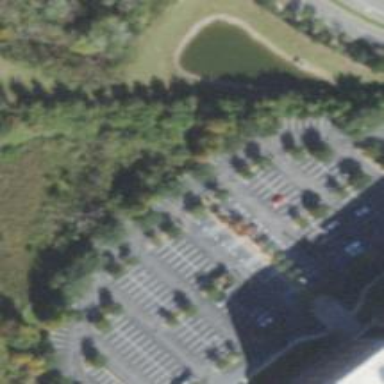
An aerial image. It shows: Parking space.